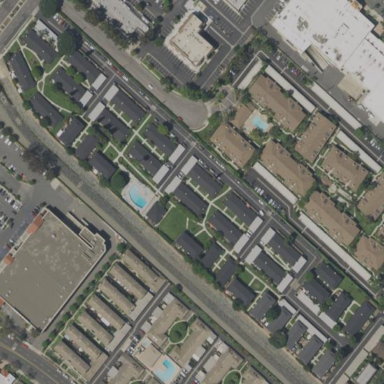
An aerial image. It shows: Residential area with apartments.